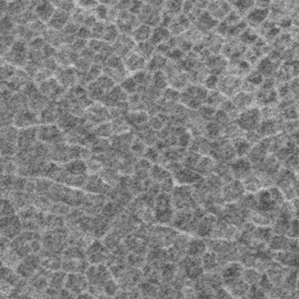
Label: frost